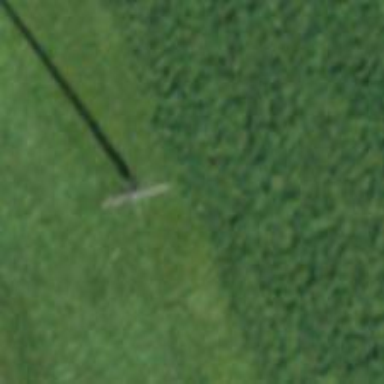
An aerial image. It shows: Power pole.